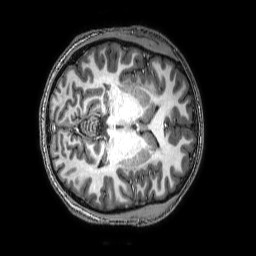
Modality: T1w
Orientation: axial
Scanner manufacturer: philips
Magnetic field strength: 3 T
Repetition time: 0.008 s
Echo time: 0.003586 s